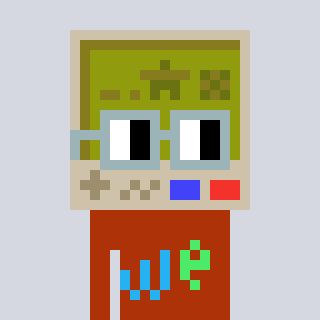
a pixel art character with square dark gray glasses, a gameboy-shaped head and a hotbrown-colored body on a cool background